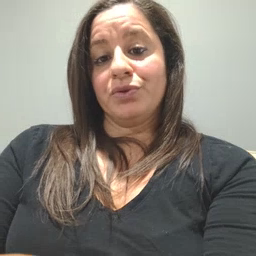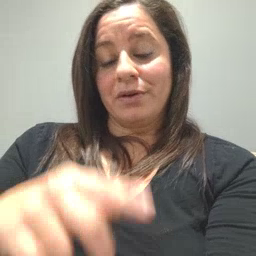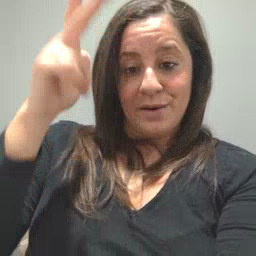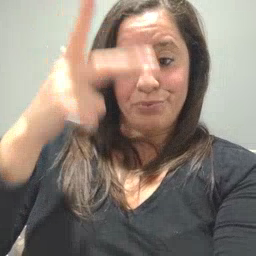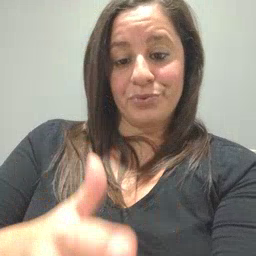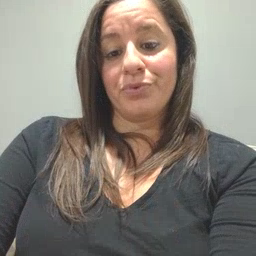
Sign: helicopter